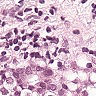
Metastatic tissue present: yes